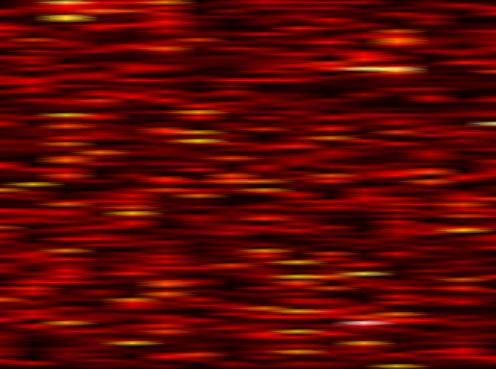
Label: FOFDM